Chest X-ray:
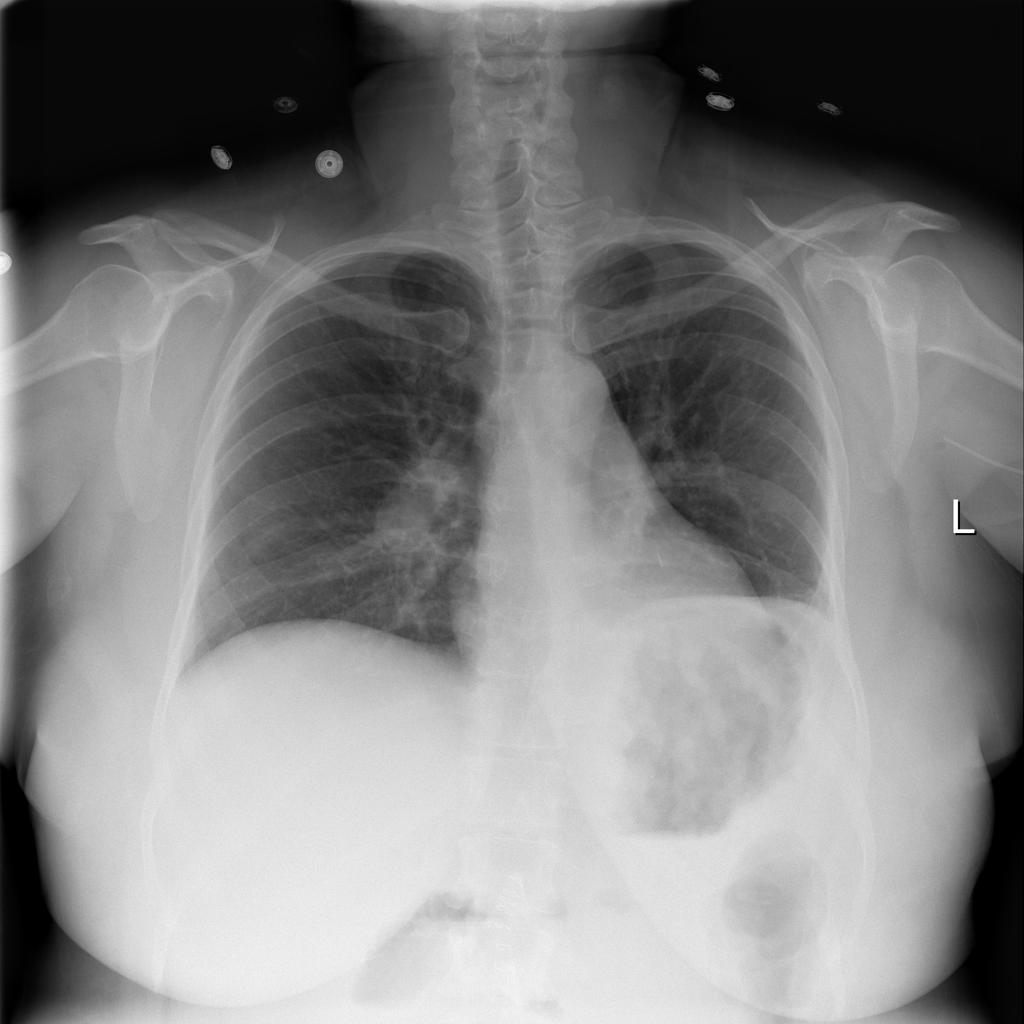
Findings: Fracture, Effusion
No abnormal finding: no